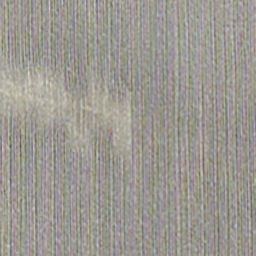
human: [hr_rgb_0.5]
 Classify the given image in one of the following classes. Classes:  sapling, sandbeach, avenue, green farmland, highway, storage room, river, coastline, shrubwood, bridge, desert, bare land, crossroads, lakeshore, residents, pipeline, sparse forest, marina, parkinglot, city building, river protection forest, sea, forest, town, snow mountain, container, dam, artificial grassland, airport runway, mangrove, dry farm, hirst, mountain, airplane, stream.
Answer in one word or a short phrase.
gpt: dry farm